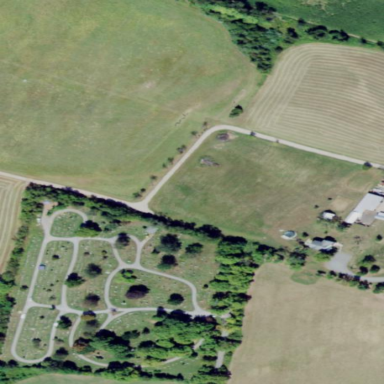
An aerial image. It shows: Cemetery.